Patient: sex M, age 49
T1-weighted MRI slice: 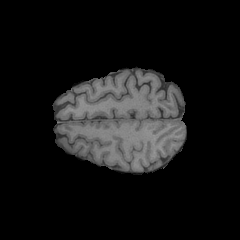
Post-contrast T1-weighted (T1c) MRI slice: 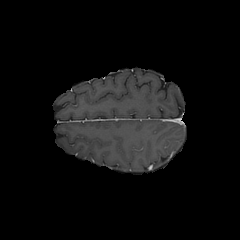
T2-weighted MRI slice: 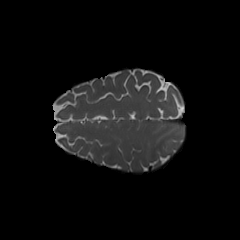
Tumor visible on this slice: no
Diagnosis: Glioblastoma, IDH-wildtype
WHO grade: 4